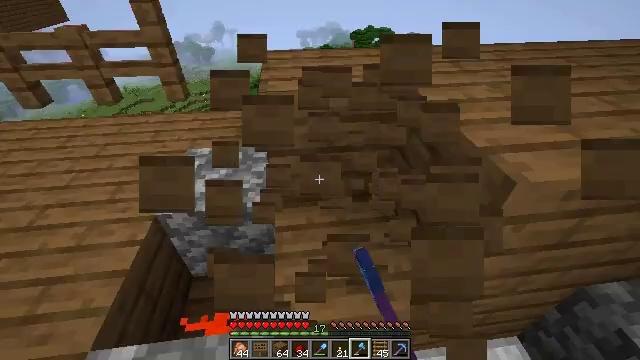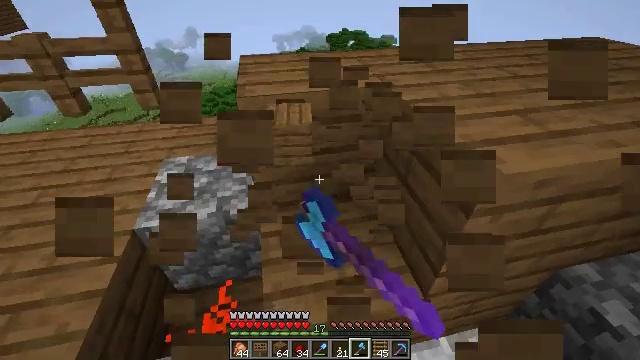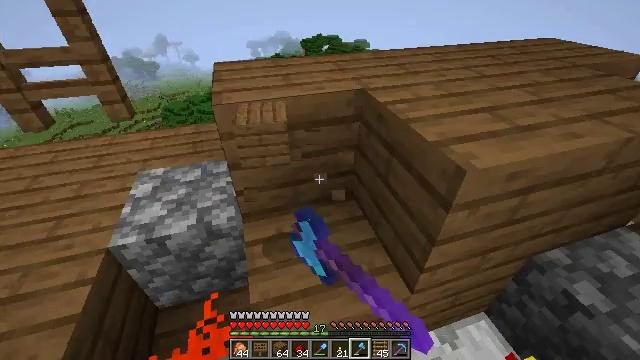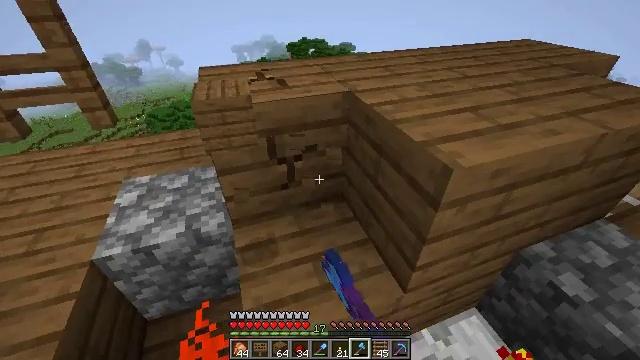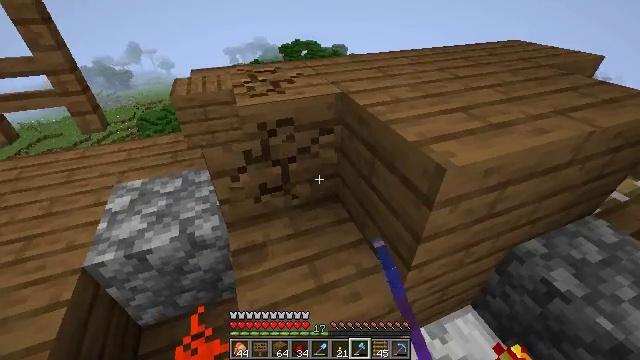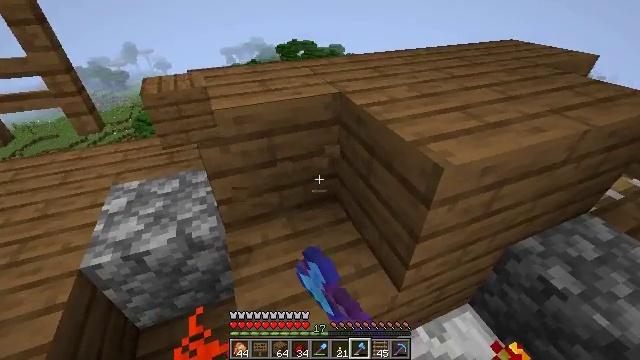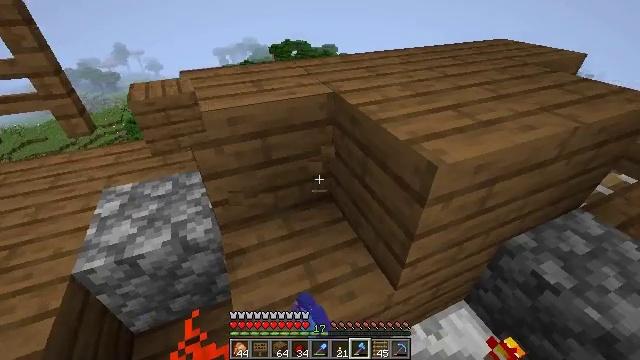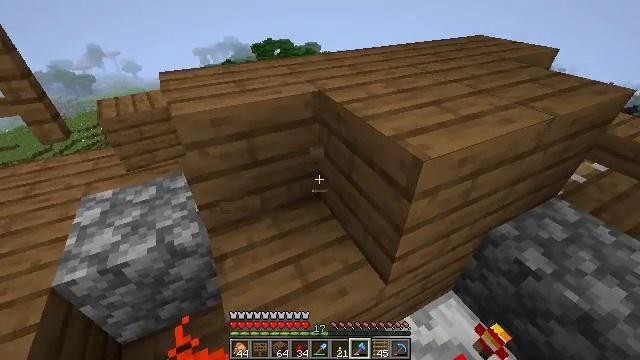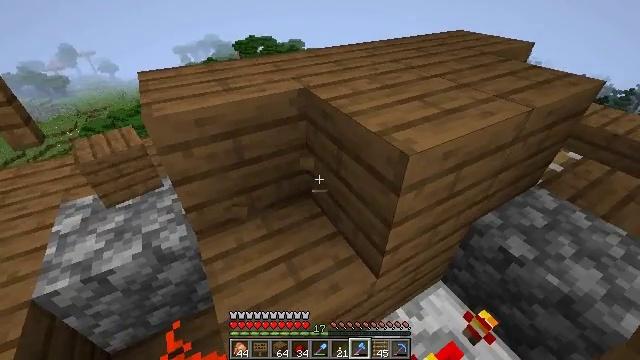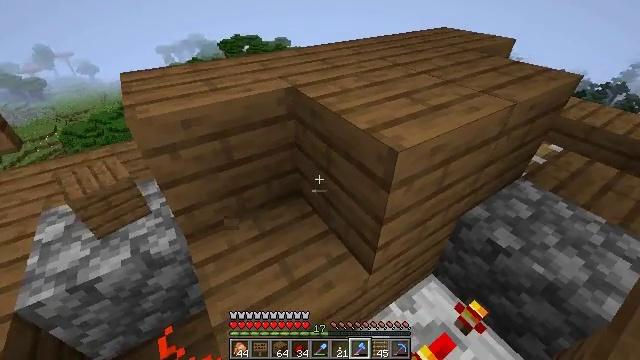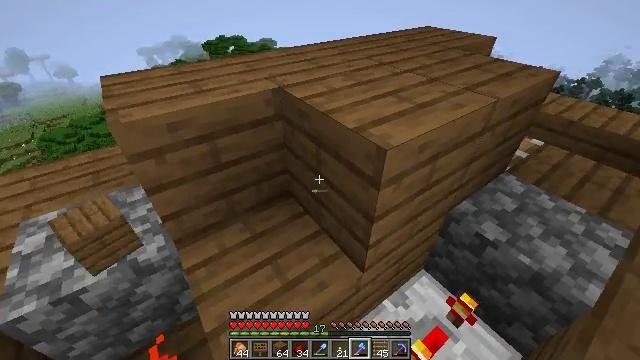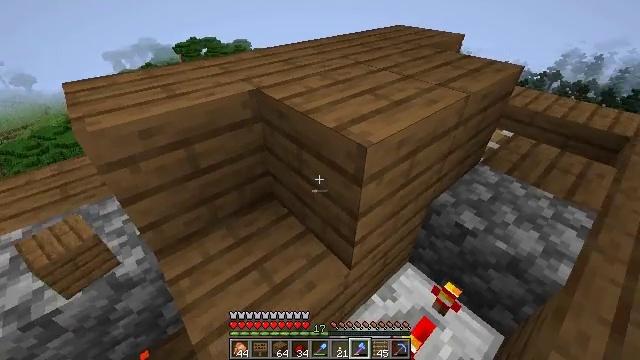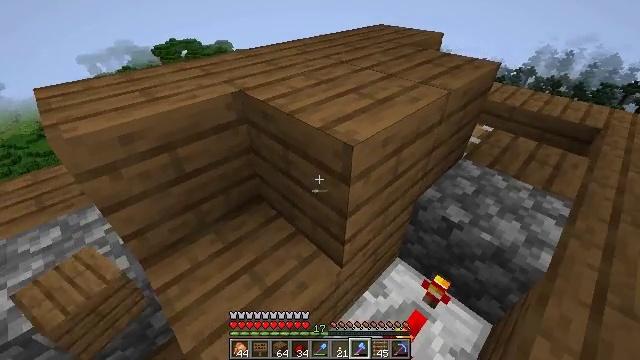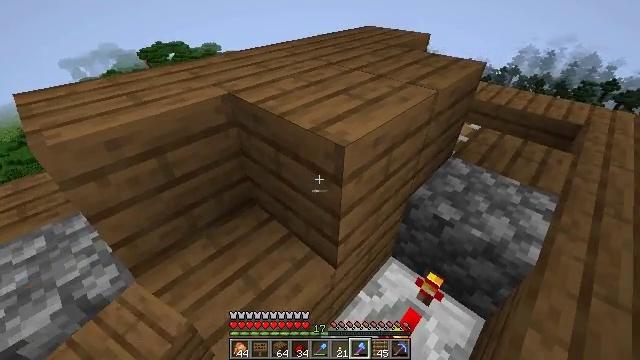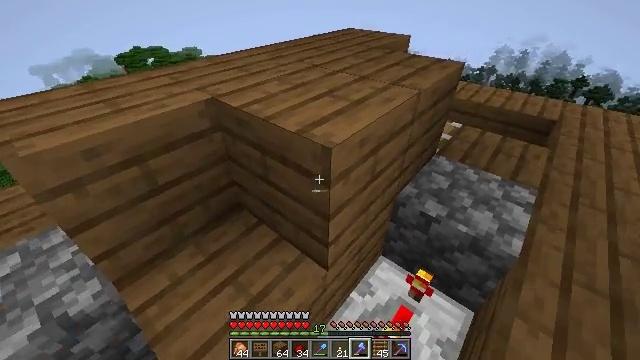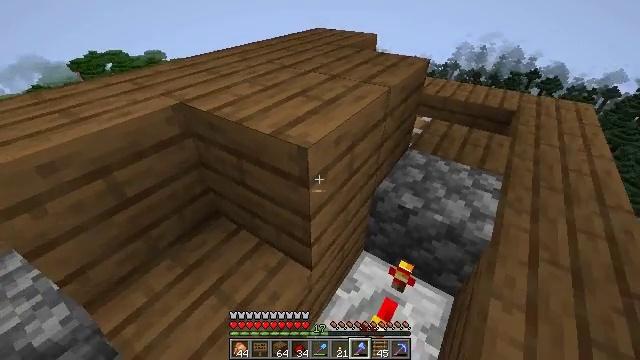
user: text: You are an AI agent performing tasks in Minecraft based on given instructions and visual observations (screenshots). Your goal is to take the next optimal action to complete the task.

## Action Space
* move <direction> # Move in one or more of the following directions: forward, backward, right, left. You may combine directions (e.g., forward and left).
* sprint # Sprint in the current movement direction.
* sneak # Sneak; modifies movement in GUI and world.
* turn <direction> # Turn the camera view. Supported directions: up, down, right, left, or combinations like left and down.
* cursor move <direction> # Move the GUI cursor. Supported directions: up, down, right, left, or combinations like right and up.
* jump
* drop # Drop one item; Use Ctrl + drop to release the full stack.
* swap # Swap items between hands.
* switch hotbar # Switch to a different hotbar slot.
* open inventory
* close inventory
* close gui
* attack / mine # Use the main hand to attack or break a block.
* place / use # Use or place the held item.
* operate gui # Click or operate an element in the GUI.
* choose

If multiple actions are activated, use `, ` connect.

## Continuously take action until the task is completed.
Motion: motion action
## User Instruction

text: Left click on the piston to mine it.
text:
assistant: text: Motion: turn right, attack / mine
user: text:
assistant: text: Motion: turn right, attack / mine
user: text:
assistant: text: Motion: turn right, attack / mine
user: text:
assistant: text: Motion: turn right, attack / mine
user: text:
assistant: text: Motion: no_op
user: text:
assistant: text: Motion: turn right
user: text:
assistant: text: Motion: turn right
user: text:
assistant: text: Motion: turn right
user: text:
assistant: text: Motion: turn right
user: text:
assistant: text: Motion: turn right
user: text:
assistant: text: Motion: turn right
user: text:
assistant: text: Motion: turn right
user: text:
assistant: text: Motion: turn right
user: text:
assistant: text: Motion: turn right
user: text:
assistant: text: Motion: turn right
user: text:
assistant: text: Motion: turn right
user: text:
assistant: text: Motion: turn right
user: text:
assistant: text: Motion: turn right
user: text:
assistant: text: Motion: turn right
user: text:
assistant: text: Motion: turn right
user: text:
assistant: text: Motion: move forward, turn right and down
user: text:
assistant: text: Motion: move forward, turn right
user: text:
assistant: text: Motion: move forward, turn right
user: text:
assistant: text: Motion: move forward
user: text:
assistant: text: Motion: move forward
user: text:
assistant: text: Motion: move forward
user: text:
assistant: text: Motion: move forward
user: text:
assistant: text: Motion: no_op
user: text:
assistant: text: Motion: no_op
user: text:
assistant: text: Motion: no_op